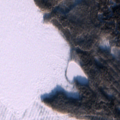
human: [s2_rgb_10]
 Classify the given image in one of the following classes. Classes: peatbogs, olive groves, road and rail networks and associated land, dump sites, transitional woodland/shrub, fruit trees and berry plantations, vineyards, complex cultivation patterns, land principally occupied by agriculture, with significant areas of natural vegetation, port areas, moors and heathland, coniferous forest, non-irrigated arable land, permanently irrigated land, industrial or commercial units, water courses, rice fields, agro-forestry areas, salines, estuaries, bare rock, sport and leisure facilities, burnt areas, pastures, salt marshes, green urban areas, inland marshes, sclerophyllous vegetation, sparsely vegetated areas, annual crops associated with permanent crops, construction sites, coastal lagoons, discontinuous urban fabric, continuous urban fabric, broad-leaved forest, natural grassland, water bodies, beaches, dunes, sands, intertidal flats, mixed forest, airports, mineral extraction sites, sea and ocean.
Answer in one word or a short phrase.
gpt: coniferous forest, peatbogs